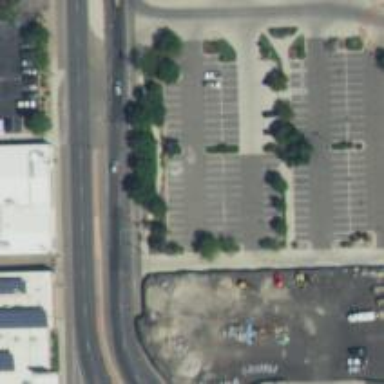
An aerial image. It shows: Parking space is available.